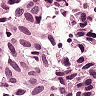
Metastatic tissue present: yes